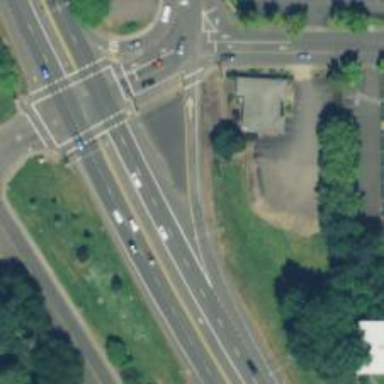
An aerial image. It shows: Trunk link highway.